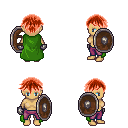
a pixel art fantasy rpg character, female body template, human, tanned skin, green cape, magenta pants, red short bangs hairstyle, metal gloves, shield, four views (front, back, left, right), 2x2 character sprite sheet, small pixel art, hard edges, no anti-aliasing